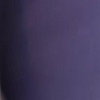
Label: space